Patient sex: F
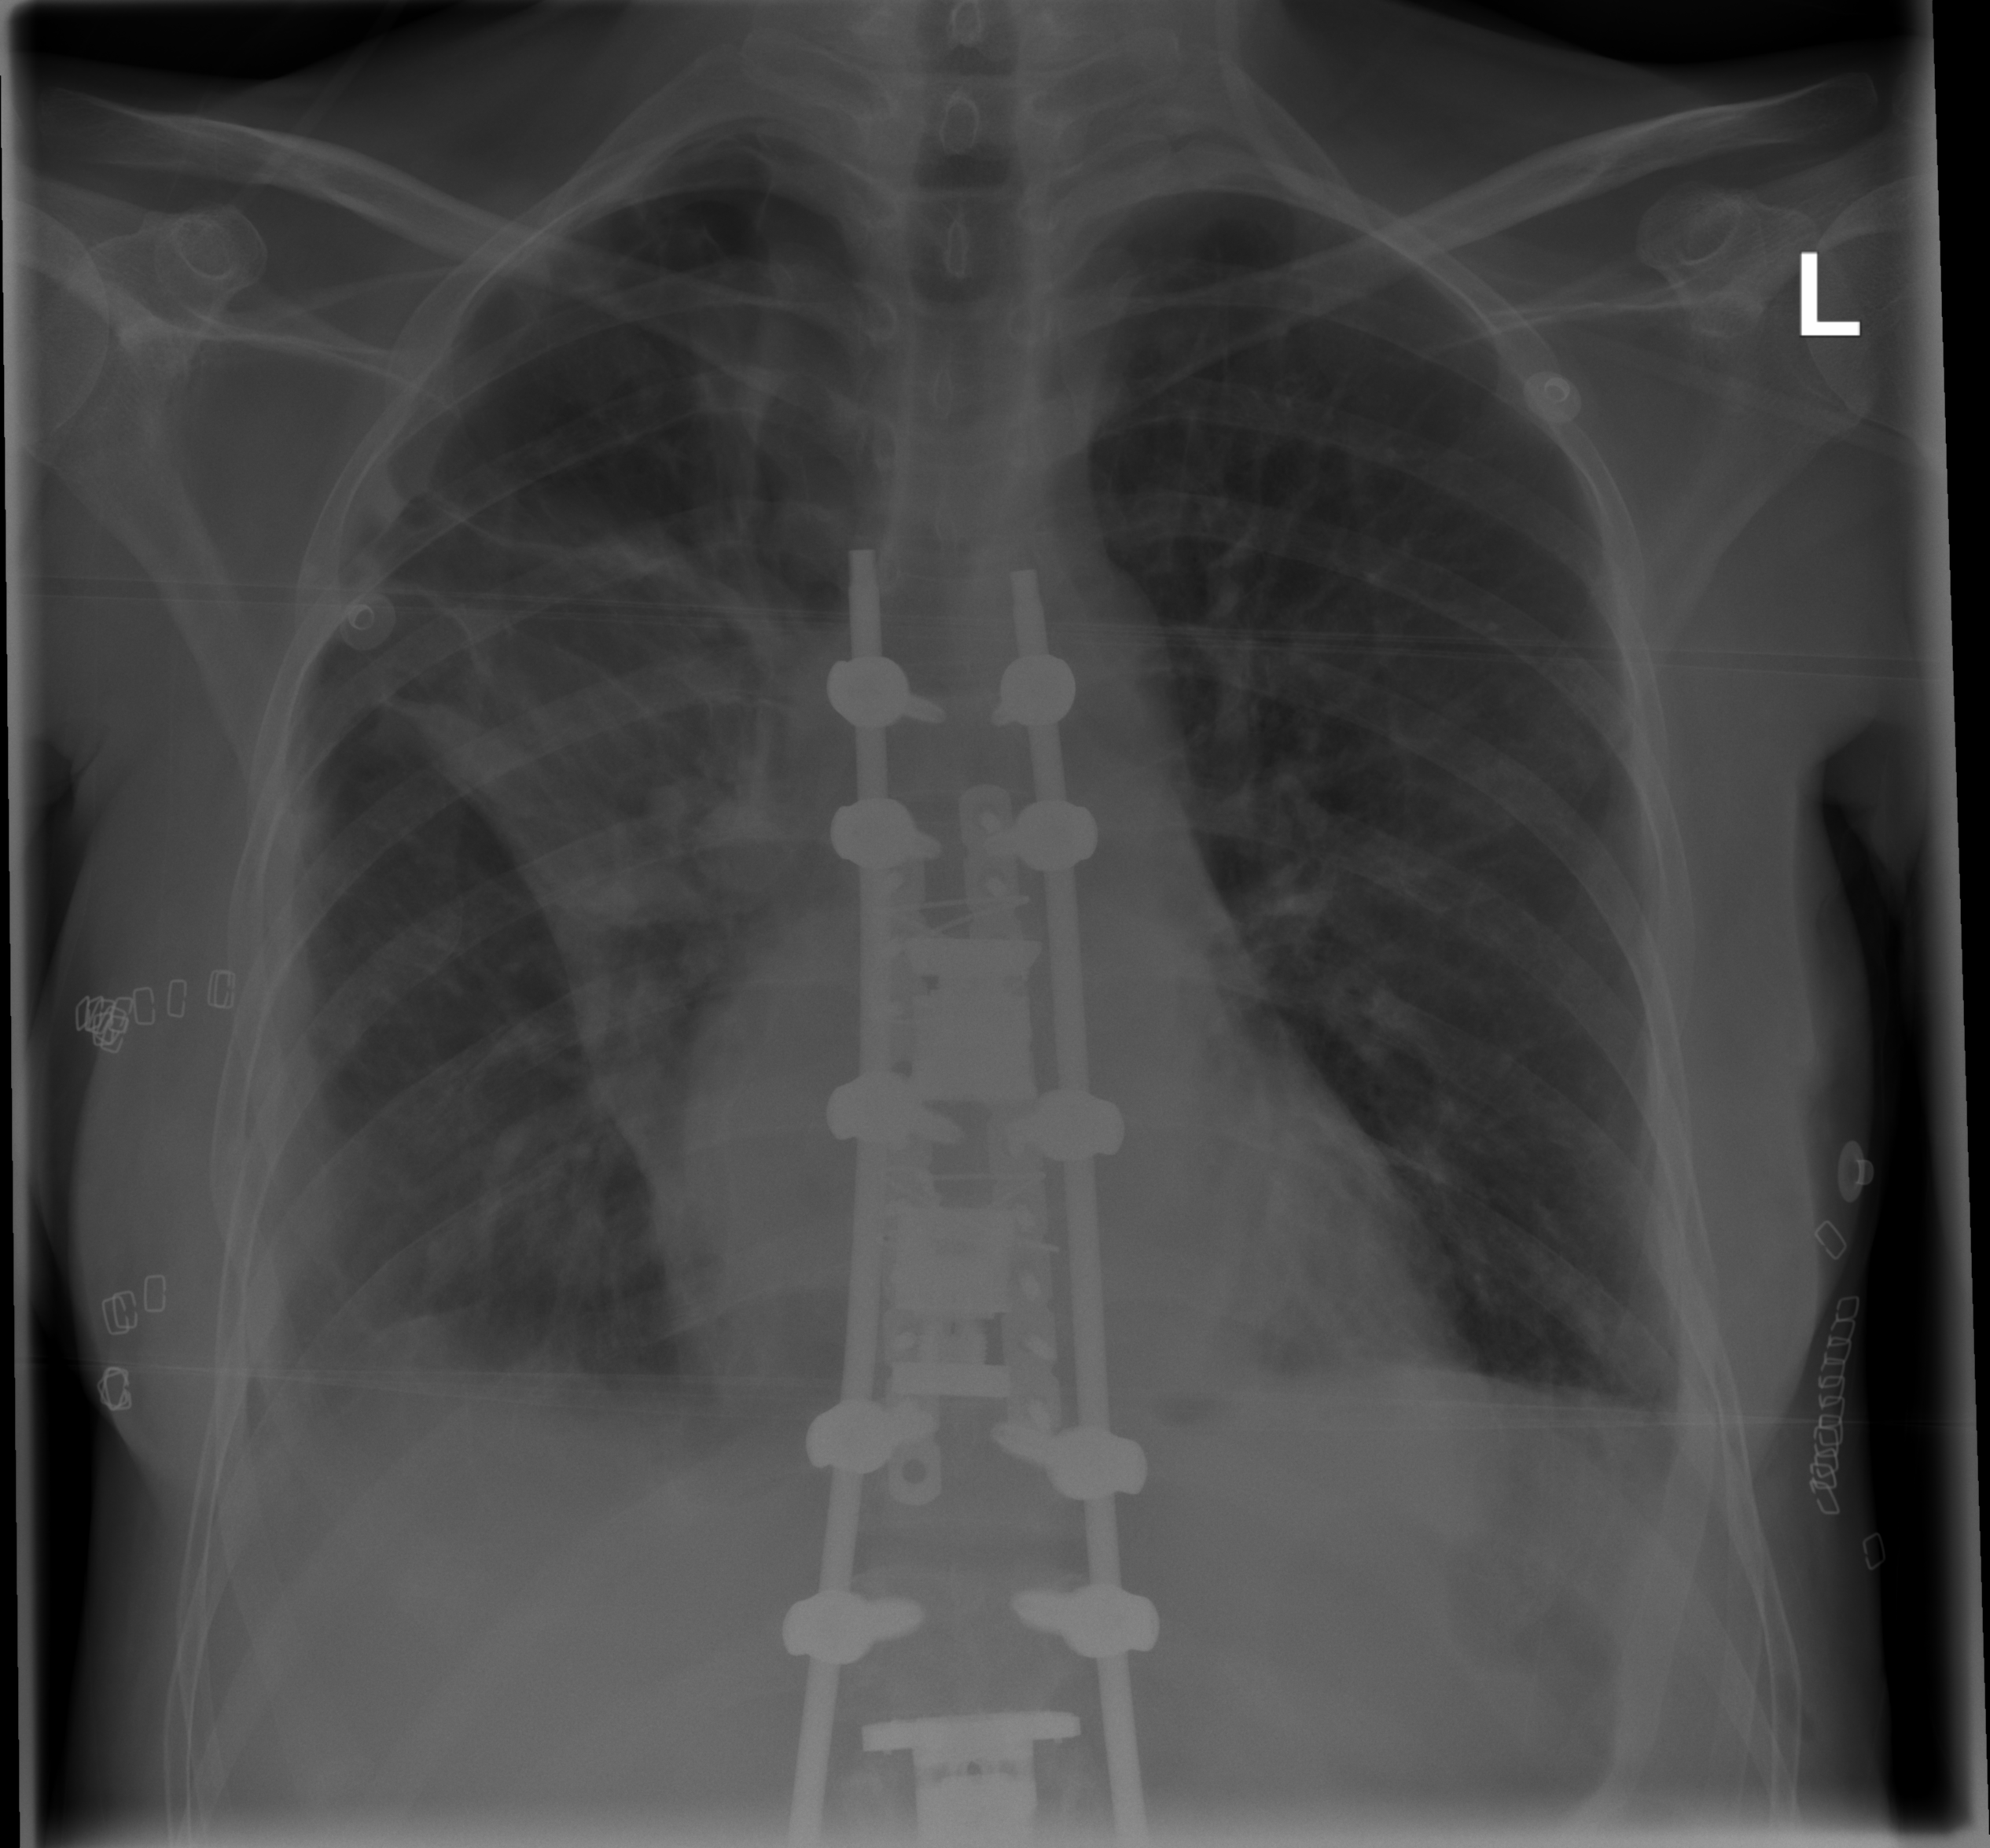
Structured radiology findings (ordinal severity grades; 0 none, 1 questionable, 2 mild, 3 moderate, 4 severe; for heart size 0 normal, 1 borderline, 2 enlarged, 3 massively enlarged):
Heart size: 0
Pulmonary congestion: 2
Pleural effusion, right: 2
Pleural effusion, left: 2
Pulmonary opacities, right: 0
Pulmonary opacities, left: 0
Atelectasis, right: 3
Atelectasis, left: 1